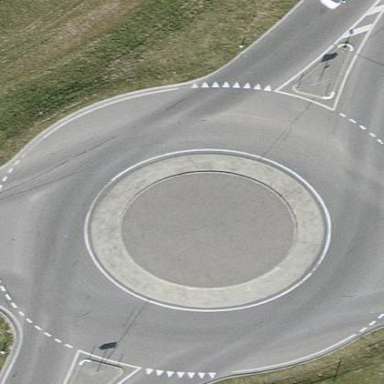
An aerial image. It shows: Asphalt road that is secondary route leading to roundabout.